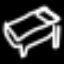
Label: bed